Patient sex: M
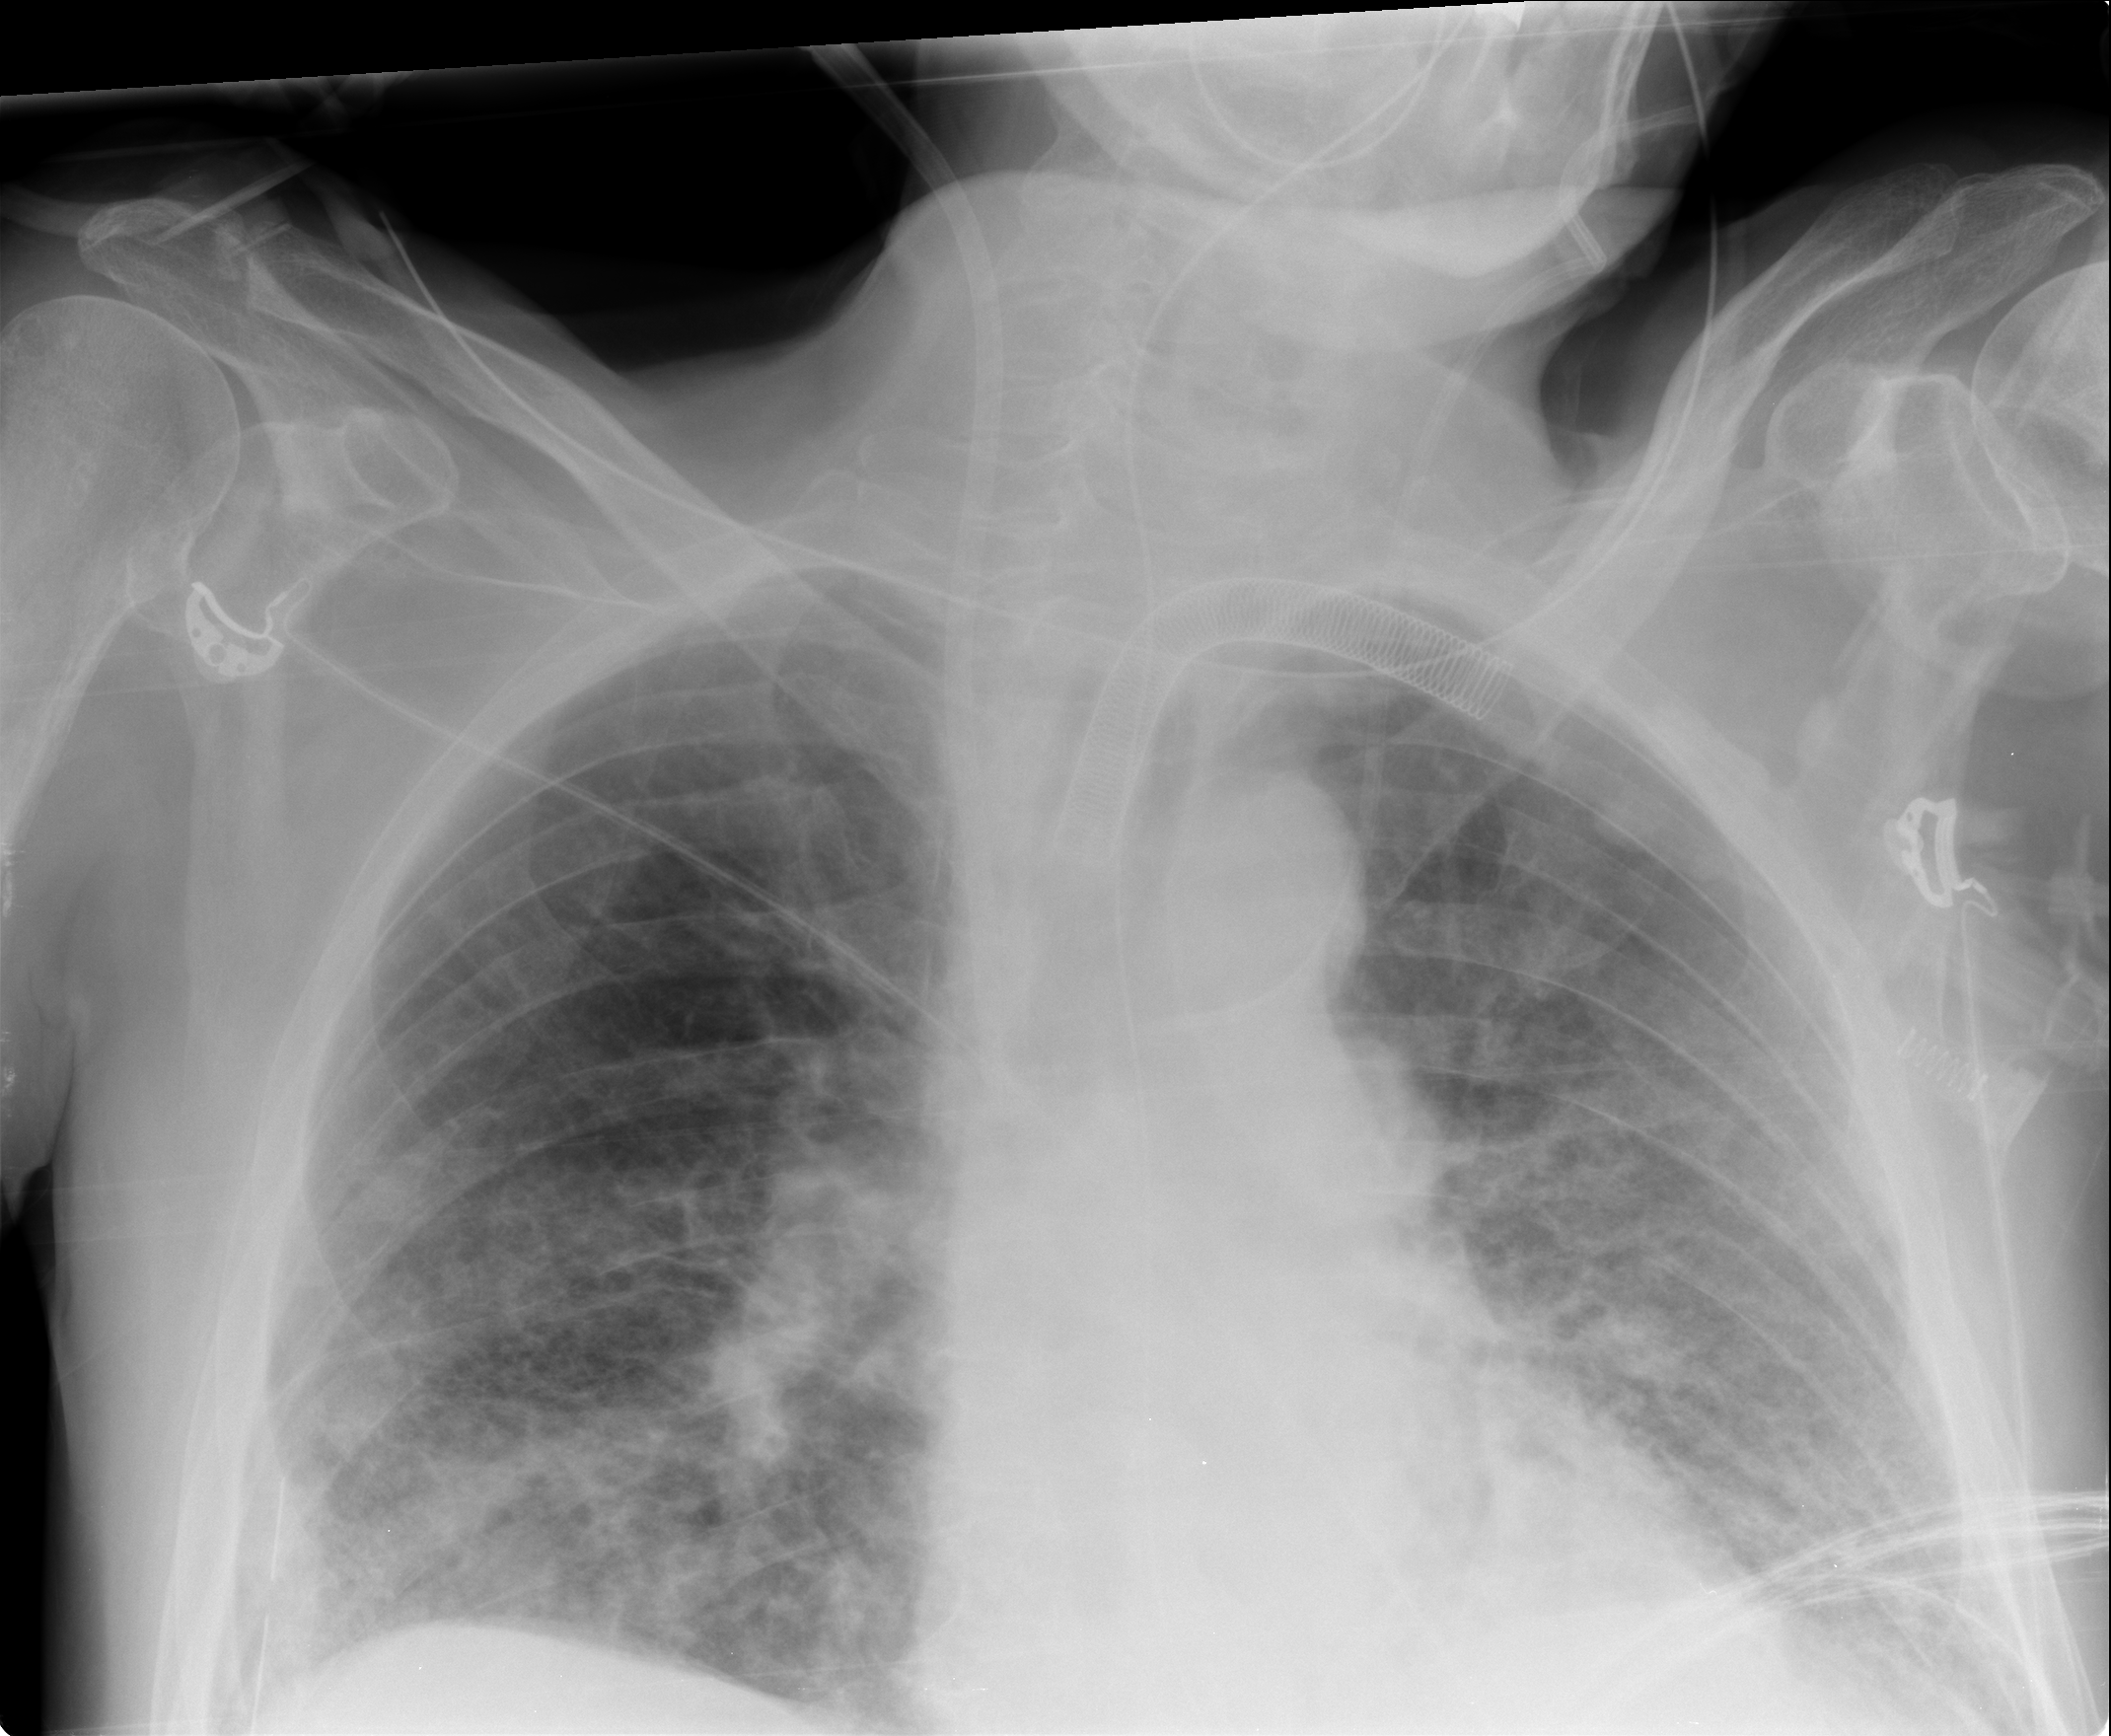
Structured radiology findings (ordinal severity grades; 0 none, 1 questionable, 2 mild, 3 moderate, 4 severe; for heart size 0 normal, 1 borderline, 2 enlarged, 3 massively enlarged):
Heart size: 0
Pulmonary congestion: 2
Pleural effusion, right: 0
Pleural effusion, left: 1
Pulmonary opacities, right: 3
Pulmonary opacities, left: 3
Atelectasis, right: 2
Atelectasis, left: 2